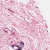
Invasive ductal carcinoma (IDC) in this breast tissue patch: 0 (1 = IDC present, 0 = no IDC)